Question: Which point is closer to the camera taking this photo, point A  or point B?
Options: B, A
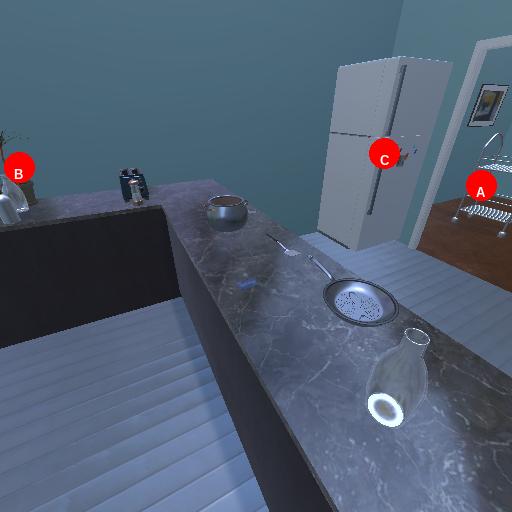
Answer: B